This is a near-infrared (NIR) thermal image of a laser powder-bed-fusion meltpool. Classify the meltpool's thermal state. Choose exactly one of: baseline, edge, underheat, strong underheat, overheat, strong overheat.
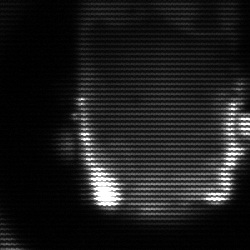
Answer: baseline